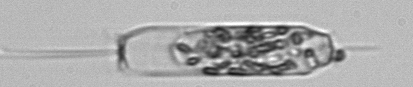
Label: Ditylum_brightwellii